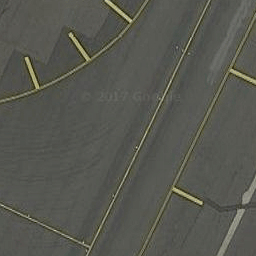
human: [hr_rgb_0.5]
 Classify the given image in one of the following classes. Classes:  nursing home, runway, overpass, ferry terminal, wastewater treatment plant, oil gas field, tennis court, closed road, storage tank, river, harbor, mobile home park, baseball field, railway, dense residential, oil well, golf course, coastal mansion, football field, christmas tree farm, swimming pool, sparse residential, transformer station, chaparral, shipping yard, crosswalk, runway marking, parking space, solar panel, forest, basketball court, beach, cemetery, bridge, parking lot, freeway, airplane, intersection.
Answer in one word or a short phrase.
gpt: runway marking